Interaction volume radius: 5 \u00c5
Interaction volume height: 25 \u00c5
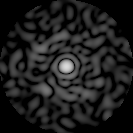
Disorder parameter: 0.8568